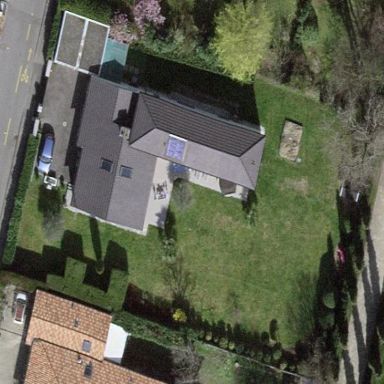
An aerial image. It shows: Garden surrounded by fence.